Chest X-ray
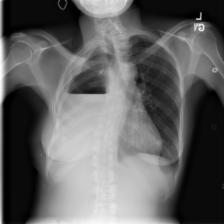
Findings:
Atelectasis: negative
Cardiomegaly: negative
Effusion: negative
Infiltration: negative
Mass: negative
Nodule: negative
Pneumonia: negative
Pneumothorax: negative
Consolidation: negative
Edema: negative
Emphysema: negative
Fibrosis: negative
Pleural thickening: negative
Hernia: negative